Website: lowes
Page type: billing-address
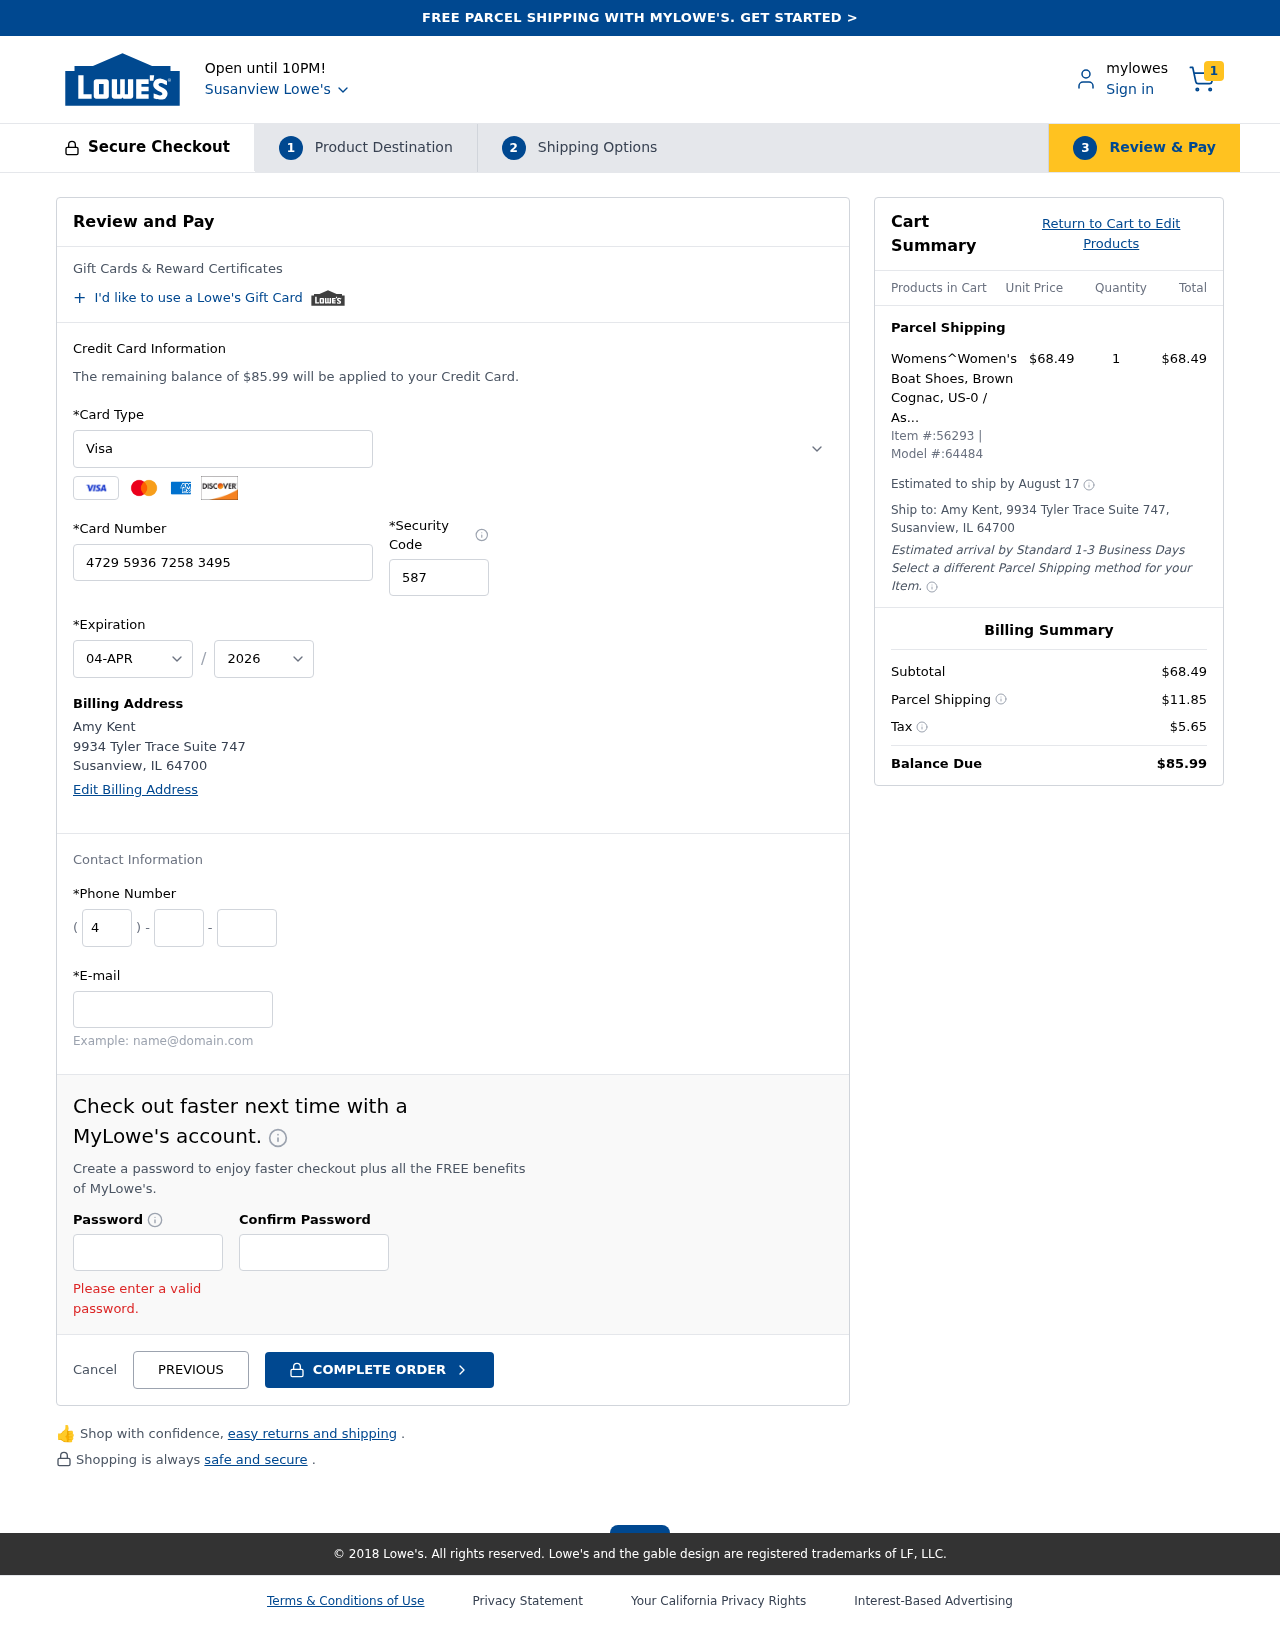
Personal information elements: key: PII_CARD_CVV
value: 587
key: PII_CARD_EXPIRY_MONTH
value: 04
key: PII_CARD_EXPIRY_YEAR
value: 26
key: PII_CARD_NUMBER
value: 4729 5936 7258 3495
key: PII_CARD_TYPE
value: Visa
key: PII_CITY
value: Susanview
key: PII_CITY_STATE_ZIP
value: Susanview, IL 64700
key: PII_EMAIL
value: amy.kent@gmail.com
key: PII_FULLNAME
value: Amy Kent
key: PII_PHONE_AREA
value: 499
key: PII_PHONE_PREFIX
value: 346
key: PII_PHONE_SUFFIX
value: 1978
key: PII_STREET
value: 9934 Tyler Trace Suite 747
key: PII_FULLNAME2
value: Amy Kent
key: PII_STATE_ABBR
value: IL
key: PII_POSTCODE
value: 64700
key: PII_POSTCODE_FULL
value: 64700
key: PII_CITY_STATE
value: Susanview, IL
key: PII_POSTCODE_NUMERIC
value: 64700
Product elements: key: PRODUCT1_NAME
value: Womens^Women's Boat Shoes, Brown Cognac, US-0 / Asia Size s
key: PRODUCT1_PRICE
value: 68.49
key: PRODUCT1_QUANTITY
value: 1
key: PRODUCT_ITEM_NUMBER
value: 56293
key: PRODUCT_MODEL_NUMBER
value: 64484
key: PRODUCT1_LINE_TOTAL
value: $68.49
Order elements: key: ORDER_NUM_ITEMS
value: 1
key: ORDER_TOTAL
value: $85.99
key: ORDER_SHIPPING_DATE
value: August 17
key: ORDER_SUBTOTAL
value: $68.49
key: ORDER_SHIPPING_COST
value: $11.85
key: ORDER_TAX
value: $5.65